Interaction volume radius: 10 \u00c5
Interaction volume height: 20 \u00c5
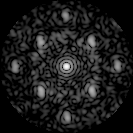
Disorder parameter: 0.4715